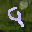
Label: 9